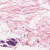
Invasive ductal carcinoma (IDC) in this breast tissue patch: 0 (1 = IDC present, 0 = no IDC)